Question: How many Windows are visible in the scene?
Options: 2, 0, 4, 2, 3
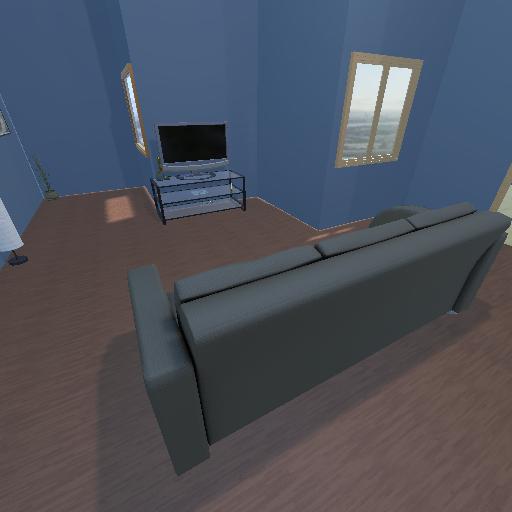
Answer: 2